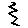
Label: zigzag